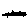
Label: zigzag